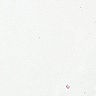
Metastatic tissue present: no